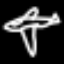
Label: airplane